Question: I have a jSonObject with key values pairs and i want to parse it to ContentValues. During the parse i want to detect wether the value is null, as you can see in the picture the value is null, but still it does not get catch by the if statement. Because it's a json and might be pasing null as string i tried to use value.equals("null") but neither it worked.

'''
if ( value == null | value. equals("null") || tableField.getType() == FIELD_TYPE_NULL ) {
DO SOME CODE
}
'''
What's wrong ?
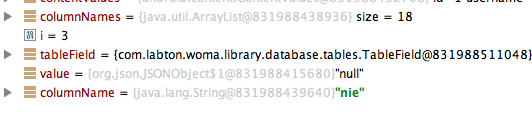
Answer: The common way to retrieve values from jsonobject is using getString() method. So you must use to assign the value for variable. Then you need to check the condition as
'''
if ( value == null || value. equals("null") || tableField.getType() == FIELD_TYPE_NULL )
{
}
'''